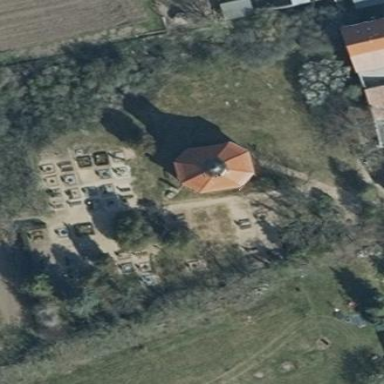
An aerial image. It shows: Cemetery.